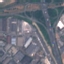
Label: Highway